Question: I used an image in my nav bar as a logo. The careousel below the navbar is blocking part of the logo like this. How do I bring the image to the foreground?

Here it the short version of the navbar code:
'''
<!--Navigation Bar
================================================== -->
<div class = "navbar navbar-inverse navbard-static-top">
<div class = "container">
<!--Logo-->
<div class = "navbar-brand" style="color:#00E6E6" pull-left><strong>
<img src="resources/logo-navbar.png" class="logo-navbar"/>
<strong>
</div>
</div><!--End Navigation Bar Container-->
</div><!--End Navigation Bar-->
'''
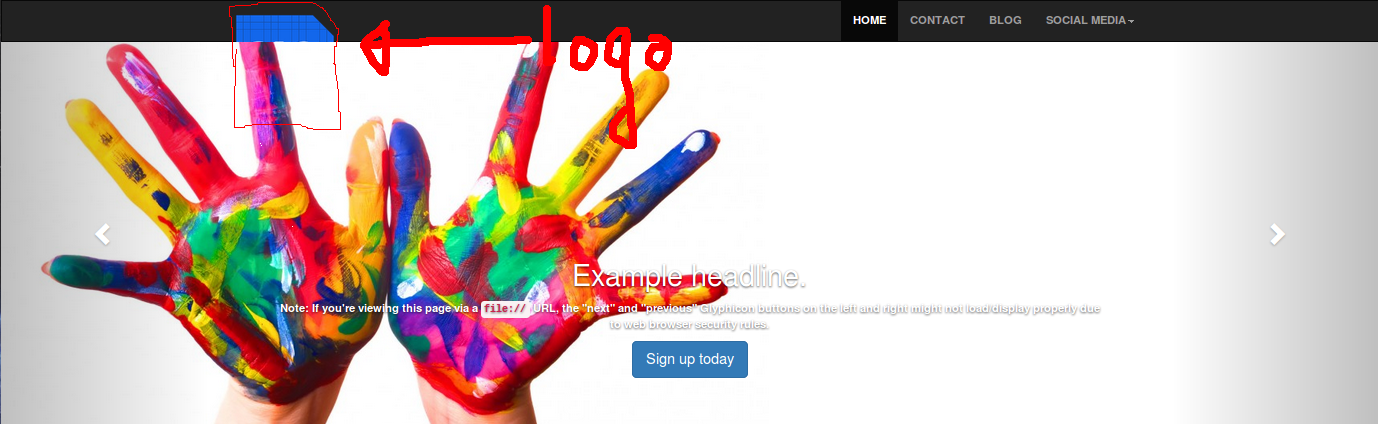
Answer: There's a typo in your navbar class. 'navbard-static-top' should be 'navbar-static-top'. Thats the problem. :)
I found <URL> when I was searching for fixed navbars, so just modified it to match this answer. Correct the typo and you'll see the result.
<URL>